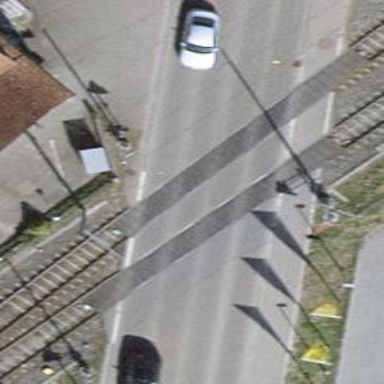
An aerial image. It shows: Level crossing with double half barrier.